Question: I am using JSF 2 and RichFaces 3. Here in the picture shown below, numbers are being displayed as what they are in the database.

But I want to display them as '<PHONE>.20' if fraction part is there and '<PHONE>.00' if no fraction part is there.
As of now I have tried something like this.
'''
<rich:column>
<f:facet name="header">
<h:outputText value="Total Amount"/>
</f:facet>
<h:outputText value="#{rr[2]}">
<f:convertNumber type="number" groupingUsed="true" minFractionDigits="2" pattern="#0.00"/>
</h:outputText>
</rich:column>
'''
Actually I am showing all of them together, but I have tried with all of them as all possible combinations with 'type', 'groupingUsed', 'minFractionDigits' and 'pattern'.
Why does it not work? How is this caused and how can I solve it?
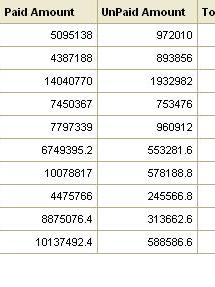
Answer: That can happen if the value is not a <URL>. Also, make sure that the type in the database table is right, i.e. it should not be a varchar, but a decimal.
Once you've fixed the data type, then the '<f:convertNumber>' will work as you told it to do. Note that the 'pattern' attribute will override the 'groupingUsed' and 'minFractionDigits'. You should use either the 'pattern' the others. Also, 'type="number"' is already the default, so it can be removed.
So, either use
'''
<f:convertNumber pattern="#0.00" />
'''
or
'''
<f:convertNumber groupingUsed="true" minFractionDigits="2" />
'''
Note that they generate different formats. You probably want to set grouping to 'false'.
You can also use 'type="currency"', it will then automatically apply the right pattern as per the 'UIViewRoot#getLocale()':
'''
<f:convertNumber type="currency" />
'''
See also the <URL> javadoc.